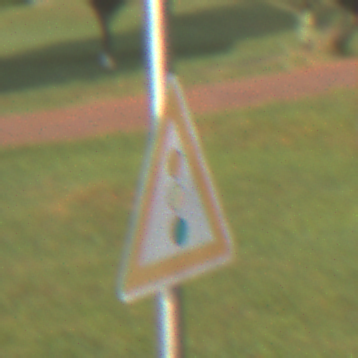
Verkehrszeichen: Lichtzeichenanlage
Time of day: SunriseSunset
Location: Outdoor (Suburban)
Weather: PartlyCloudy
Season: NotSpecified
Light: Natural